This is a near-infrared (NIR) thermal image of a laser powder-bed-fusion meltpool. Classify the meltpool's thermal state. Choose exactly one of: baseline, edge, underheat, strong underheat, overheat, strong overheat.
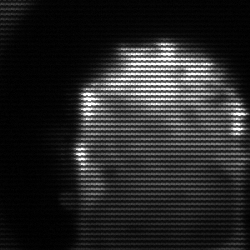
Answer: baseline